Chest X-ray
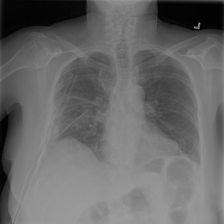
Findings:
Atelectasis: positive
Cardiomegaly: negative
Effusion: negative
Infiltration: negative
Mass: negative
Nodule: negative
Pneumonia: negative
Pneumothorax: positive
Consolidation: negative
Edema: negative
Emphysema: negative
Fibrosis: negative
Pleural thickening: negative
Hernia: negative